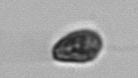
Label: Pseudochattonella_farcimen